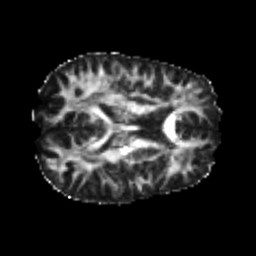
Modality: FA
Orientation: axial
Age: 22
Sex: male
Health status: healthy
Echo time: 0.074 s